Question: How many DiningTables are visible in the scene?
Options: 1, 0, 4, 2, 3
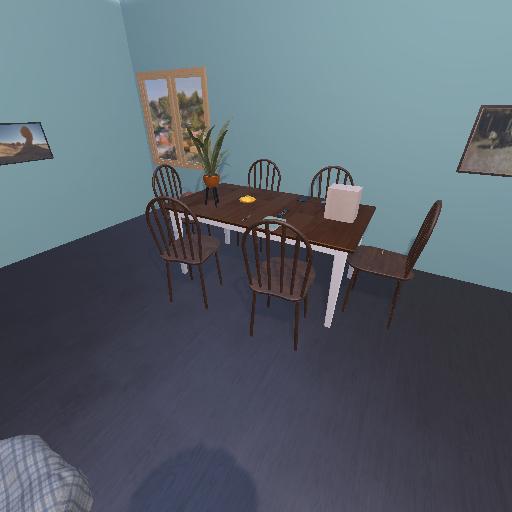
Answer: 1